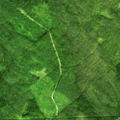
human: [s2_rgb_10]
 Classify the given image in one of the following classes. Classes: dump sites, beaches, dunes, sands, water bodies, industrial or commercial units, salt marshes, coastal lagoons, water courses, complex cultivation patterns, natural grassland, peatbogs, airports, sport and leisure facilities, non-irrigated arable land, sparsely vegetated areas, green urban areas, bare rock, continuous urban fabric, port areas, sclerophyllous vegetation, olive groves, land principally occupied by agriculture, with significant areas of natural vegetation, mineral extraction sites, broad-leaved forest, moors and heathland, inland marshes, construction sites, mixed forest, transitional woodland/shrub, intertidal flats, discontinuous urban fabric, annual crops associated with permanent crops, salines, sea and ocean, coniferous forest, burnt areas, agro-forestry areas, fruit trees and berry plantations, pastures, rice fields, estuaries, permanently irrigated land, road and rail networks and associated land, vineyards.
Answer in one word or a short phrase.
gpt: coniferous forest, mixed forest